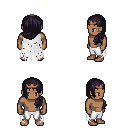
a pixel art fantasy rpg character, male body template, human, dark skin, white tattered cape, white pants, raven left-swept hairstyle, bronze tiara, four views (front, back, left, right), 2x2 character sprite sheet, small pixel art, hard edges, no anti-aliasing